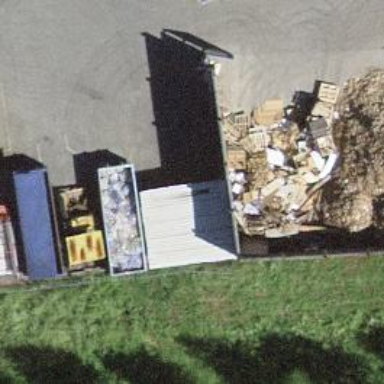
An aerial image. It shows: Recycling center for various types of waste.